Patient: sex F, age 26
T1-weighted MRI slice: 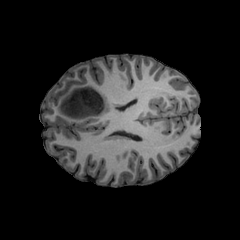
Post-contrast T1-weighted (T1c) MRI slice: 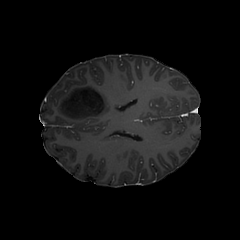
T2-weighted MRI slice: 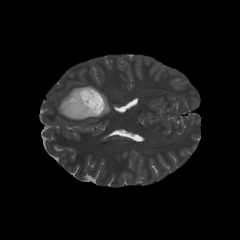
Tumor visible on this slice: yes
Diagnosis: Astrocytoma, IDH-mutant
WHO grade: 3